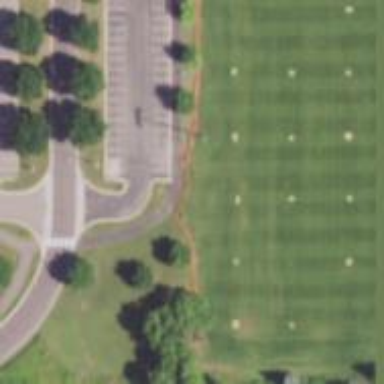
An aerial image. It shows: Grass pitch designated for soccer.